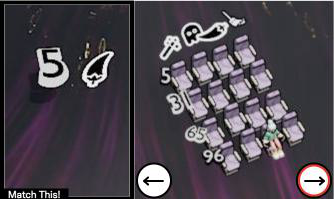
Task: seats
Answer: no